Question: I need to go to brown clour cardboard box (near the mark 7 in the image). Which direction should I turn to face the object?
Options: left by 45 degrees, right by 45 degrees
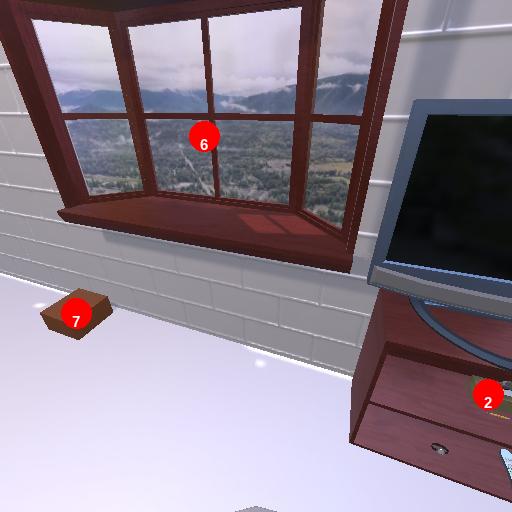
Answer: left by 45 degrees